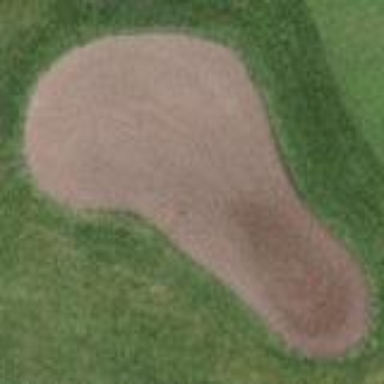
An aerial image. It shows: Bunker on golf course.